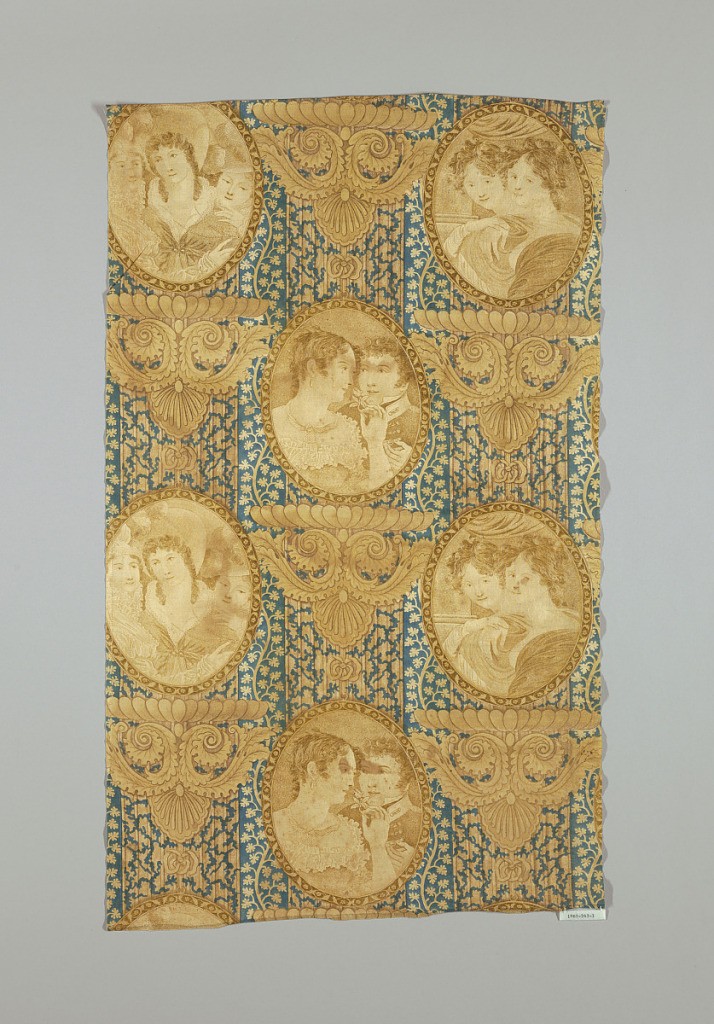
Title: Textile
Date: ca. 1805
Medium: cotton Technique: printed by engraved roller and block printed; glazed Label cotton printed by engraved roller and block printed, glazed
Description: Fragment of printed, glazed cotton with off-set ovals set on ornate capitals with scrolling acanthus leaves. Each oval contains a portrait: in the first column, three fashionable young women; in the center, a young couple, she smells a flower, he is in uniform and holds a ring between his thumb and index finger; in the third column, two women, one with her hand on the other's shoulder. The background is filled with delicate foliage. In blue-green and light brown on white.